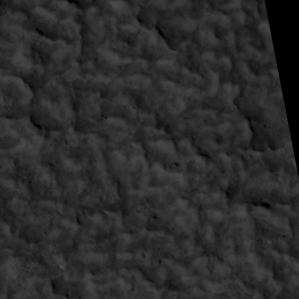
Label: non_frost